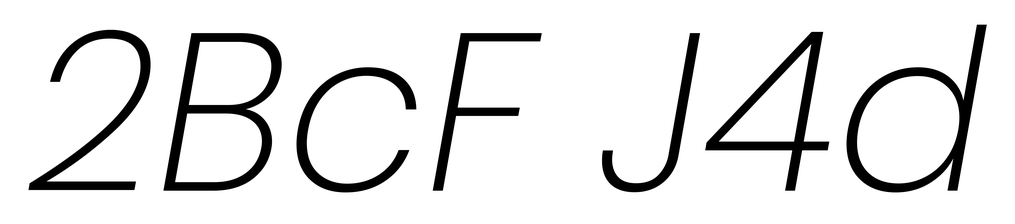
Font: Poppins-ExtraLightItalic